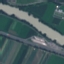
Land use / land cover class: River